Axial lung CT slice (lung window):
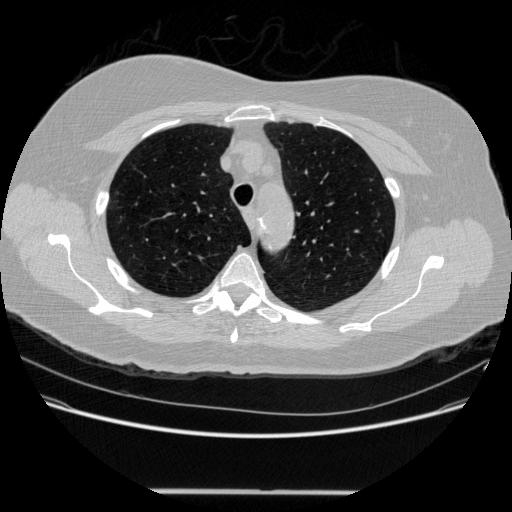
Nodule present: no